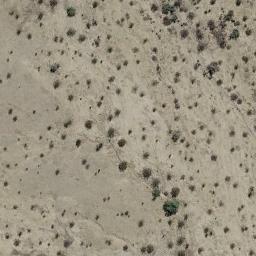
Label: chaparral